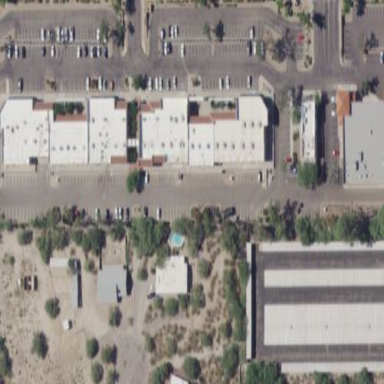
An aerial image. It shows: Retail area.